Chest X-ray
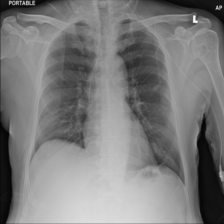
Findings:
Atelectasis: negative
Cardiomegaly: negative
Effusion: negative
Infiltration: negative
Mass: negative
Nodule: negative
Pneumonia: negative
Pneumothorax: negative
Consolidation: negative
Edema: negative
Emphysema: negative
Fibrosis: negative
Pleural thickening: negative
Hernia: negative